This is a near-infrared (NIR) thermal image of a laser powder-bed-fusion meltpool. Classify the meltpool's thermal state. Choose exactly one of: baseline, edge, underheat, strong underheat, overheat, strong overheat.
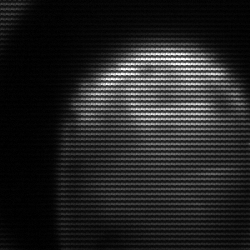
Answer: strong underheat